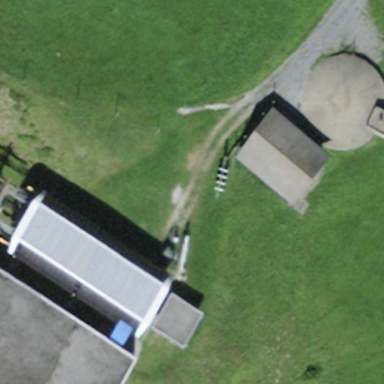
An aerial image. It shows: Service building.